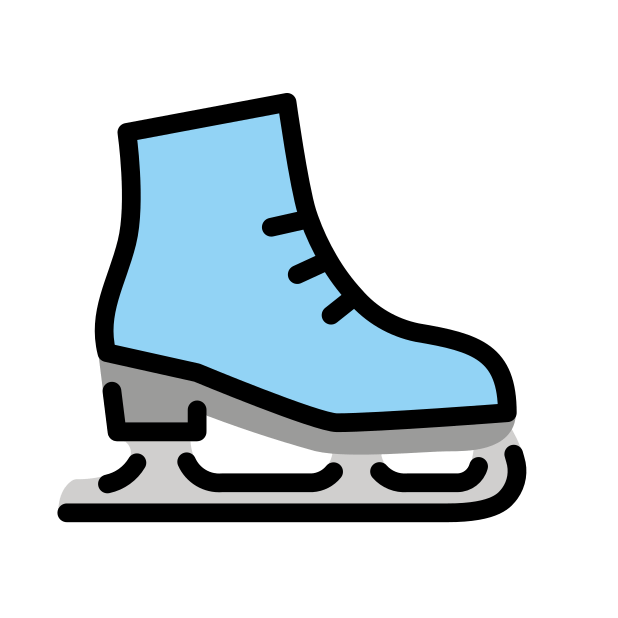
ice skate